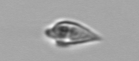
Label: Oxytoxum